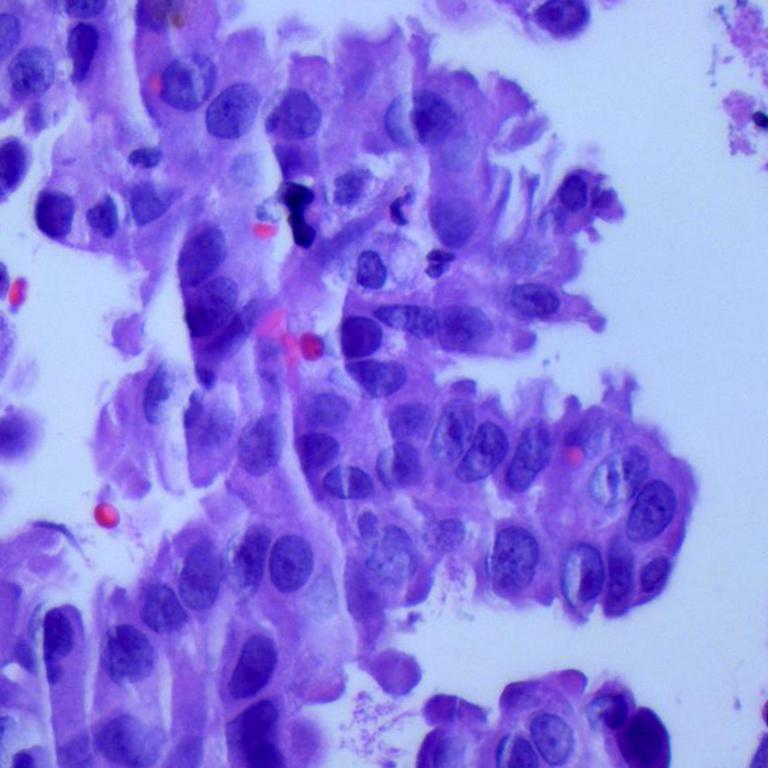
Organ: lung
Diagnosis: adenocarcinomas